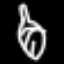
Label: leaf